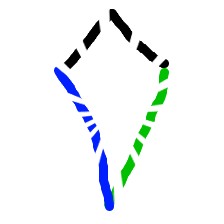
Shape: kite